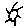
Label: sun